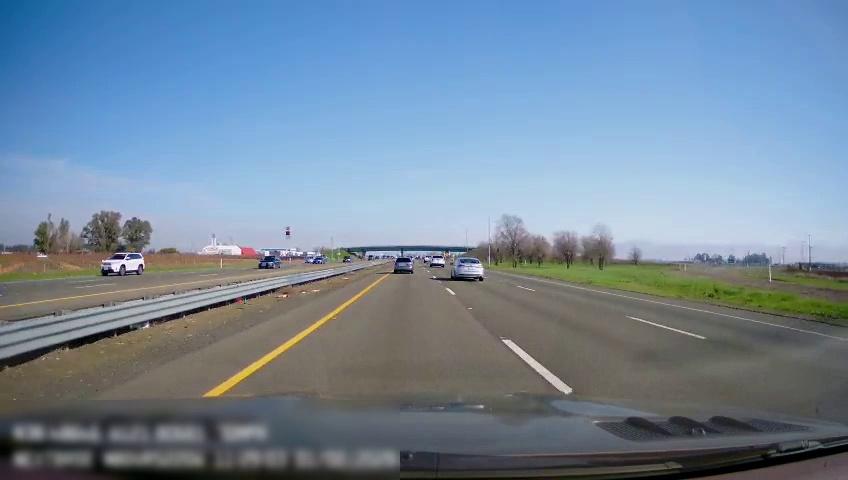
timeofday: Day
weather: Sunny
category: Drivable Space
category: Drivable Space
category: Vehicles | SUV
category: Vehicles | SUV
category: Vehicles | SUV
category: Vehicles | Car
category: Vehicles | SUV
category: Vehicles | SUV
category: Vehicles | SUV
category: Vehicles | SUV
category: Lanes | Current Lane
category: Lanes | Current Lane
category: Lanes | Alternate Lane
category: Lanes | Alternate Lane
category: Lanes | Opposite Lane
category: Lanes | Opposite Lane
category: Lanes | Opposite Lane